Question: I am trying to create a simple script that will get data from a database and show the best top 10 persons with highest point from a specific quiz. Here is the PHP script:
'''
<?php
$db_host = 'localhost';
$db_user = 'aa_quiz';
$db_pwd = 'mypassword';
$database = 'aa_quiz';
$table = 'aaresult';
if (!mysql_connect($db_host, $db_user, $db_pwd))
die("Can't connect to database");
if (!mysql_select_db($database))
die("Can't select database");
// sending query
$result = mysql_query("SELECT Candidate, Data5, Data3, OverAllScore, TotalPossibleScore, PercentageScore, PercentagePass, PassFail FROM {$table} WHERE QuizName='Test Quiz #505853118-1' ORDER BY OverAllScore DESC LIMIT 10");
if (!$result) {
die("Query to show fields from table failed");
}
$fields_num = mysql_num_fields($result);
echo "<h1>Table: {$table}</h1>";
echo "<table border='1'><tr>";
// printing table headers
for($i=0; $i<$fields_num; $i++)
{
$field = mysql_fetch_field($result);
echo "<td>{$field->name}</td>";
}
echo "</tr>
";
// printing table rows
while($row = mysql_fetch_row($result))
{
echo "<tr>";
// $row is array... foreach( .. ) puts every element
// of $row to $cell variable
foreach($row as $cell)
echo "<td>$cell</td>";
echo "</tr>
";
}
mysql_free_result($result);
?>
'''
But I have a problem. A person can take the quiz more than one time.
This script works but in top ten results if same user(Data5) has higher points shows two times, I want to show just one time that one that has highest points at OverAll score.
Here at this image you will se what data I have in my database so maybe this can help you more to understand my problem:

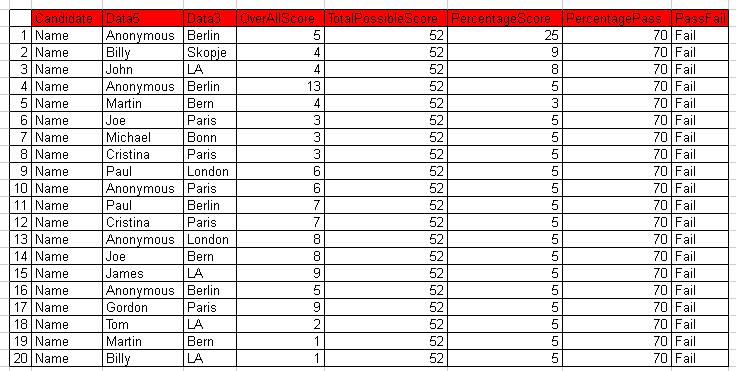
Answer: I think Distinct will check with all values in the column.
So Can you try with this query :
'$result = mysql_query("SELECT Data5, Candidate, Data3, max(OverAllScore), TotalPossibleScore, PercentageScore, PercentagePass, PassFail FROM {$table} WHERE QuizName='Test Quiz #505853118-1' GROUP BY Data5 ORDER BY OverAllScore DESC LIMIT 10");'
Takes the maximum overall score and Group by data5. So you will get the maximum overall score of each user
You need to rephrase your query with Joins. Sorry for my mistake earlier. You can try with this one:
'''
$result = mysql_query("SELECT t2.Data5, t2.Candidate, t2.Data3, t2.OverAllScore, t2.TotalPossibleScore, t2.PercentageScore, t2.PercentagePass, t2.PassFail
FROM (SELECT Data5 ,max(OverAllScore) as Score FROM $table WHERE QuizName='Test Quiz #505853118-1' GROUP BY Data5) t1 INNER JOIN test t2 ON (t1.Data5 = t2.Data5 AND t1.Score = t2.OverAllScore) WHERE t2.QuizName='Test Quiz #505853118-1' ORDER BY t2.OverAllScore DESC LIMIT 10");
'''
New Edit: Rephrased query
'''
$result = mysql_query("SELECT t2.Data5, t2.Candidate, t2.Data3, t2.OverAllScore, t2.TotalPossibleScore, t2.PercentageScore, t2.PercentagePass, t2.PassFail
FROM (SELECT Data5 ,max(OverAllScore) as Score FROM $table WHERE QuizName='Test Quiz #505853118-1' GROUP BY Data5) t1 INNER JOIN $table t2 ON (t1.Data5 = t2.Data5 AND t1.Score = t2.OverAllScore) WHERE t2.QuizName='Test Quiz #505853118-1' ORDER BY t2.OverAllScore DESC LIMIT 10");
'''
'''
$result = mysql_query("SELECT t2.Data5, t2.Candidate, t2.Data3, t2.OverAllScore, t2.TotalPossibleScore, t2.PercentageScore, t2.PercentagePass, t2.PassFail
FROM (SELECT Data5 ,max(OverAllScore) as Score FROM $table WHERE QuizName='Test Quiz #505853118-1' GROUP BY Data5) t1 INNER JOIN $table t2 ON (t1.Data5 = t2.Data5 AND t1.Score = t2.OverAllScore) WHERE t2.QuizName='Test Quiz #505853118-1' ORDER BY t2.OverAllScore DESC LIMIT 10");
'''
You can as to output alias instead of column name.I have added the alias for Candidate as Name. Like wise you can do for other fields.
You can use this query to name your fields:
'''
$result = mysql_query("SELECT t2.Data5, t2.Candidate as Name, t2.Data3, t2.OverAllScore, t2.TotalPossibleScore, t2.PercentageScore, t2.PercentagePass, t2.PassFail
FROM (SELECT Data5 ,max(OverAllScore) as Score FROM $table WHERE QuizName='Test Quiz #505853118-1' GROUP BY Data5) t1 INNER JOIN $table t2 ON (t1.Data5 = t2.Data5 AND t1.Score = t2.OverAllScore) WHERE t2.QuizName='Test Quiz #505853118-1' ORDER BY t2.OverAllScore DESC LIMIT 10");
'''